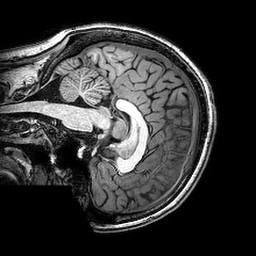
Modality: T1w
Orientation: sagittal
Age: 22
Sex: female
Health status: healthy
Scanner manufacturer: philips
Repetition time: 0.00825 s
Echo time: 0.0038 s